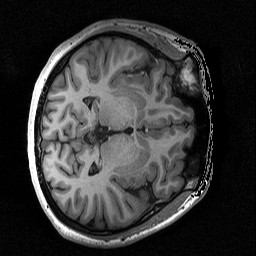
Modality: T1w
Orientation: axial